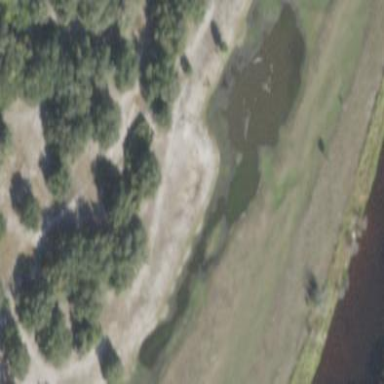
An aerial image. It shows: Marsh wetland.